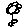
Label: flower